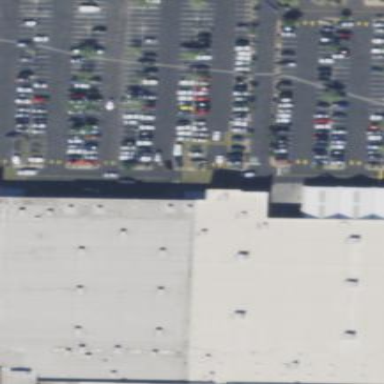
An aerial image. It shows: Retail building housing supermarket.